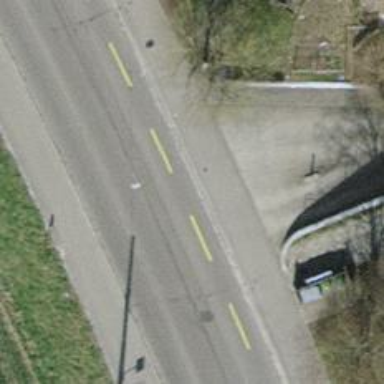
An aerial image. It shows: Road serving as parking aisle.